Field crop: maize
Growth stage: 1
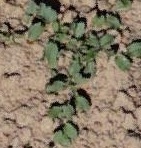
Species: convolvulus